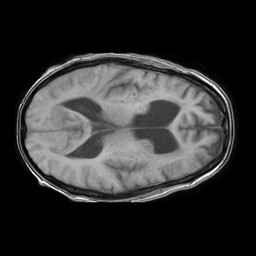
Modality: T1w
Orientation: axial
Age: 76
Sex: female
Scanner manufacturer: philips
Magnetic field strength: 1.5 T
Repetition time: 0.1912 s
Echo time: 0.001838 s